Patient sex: M
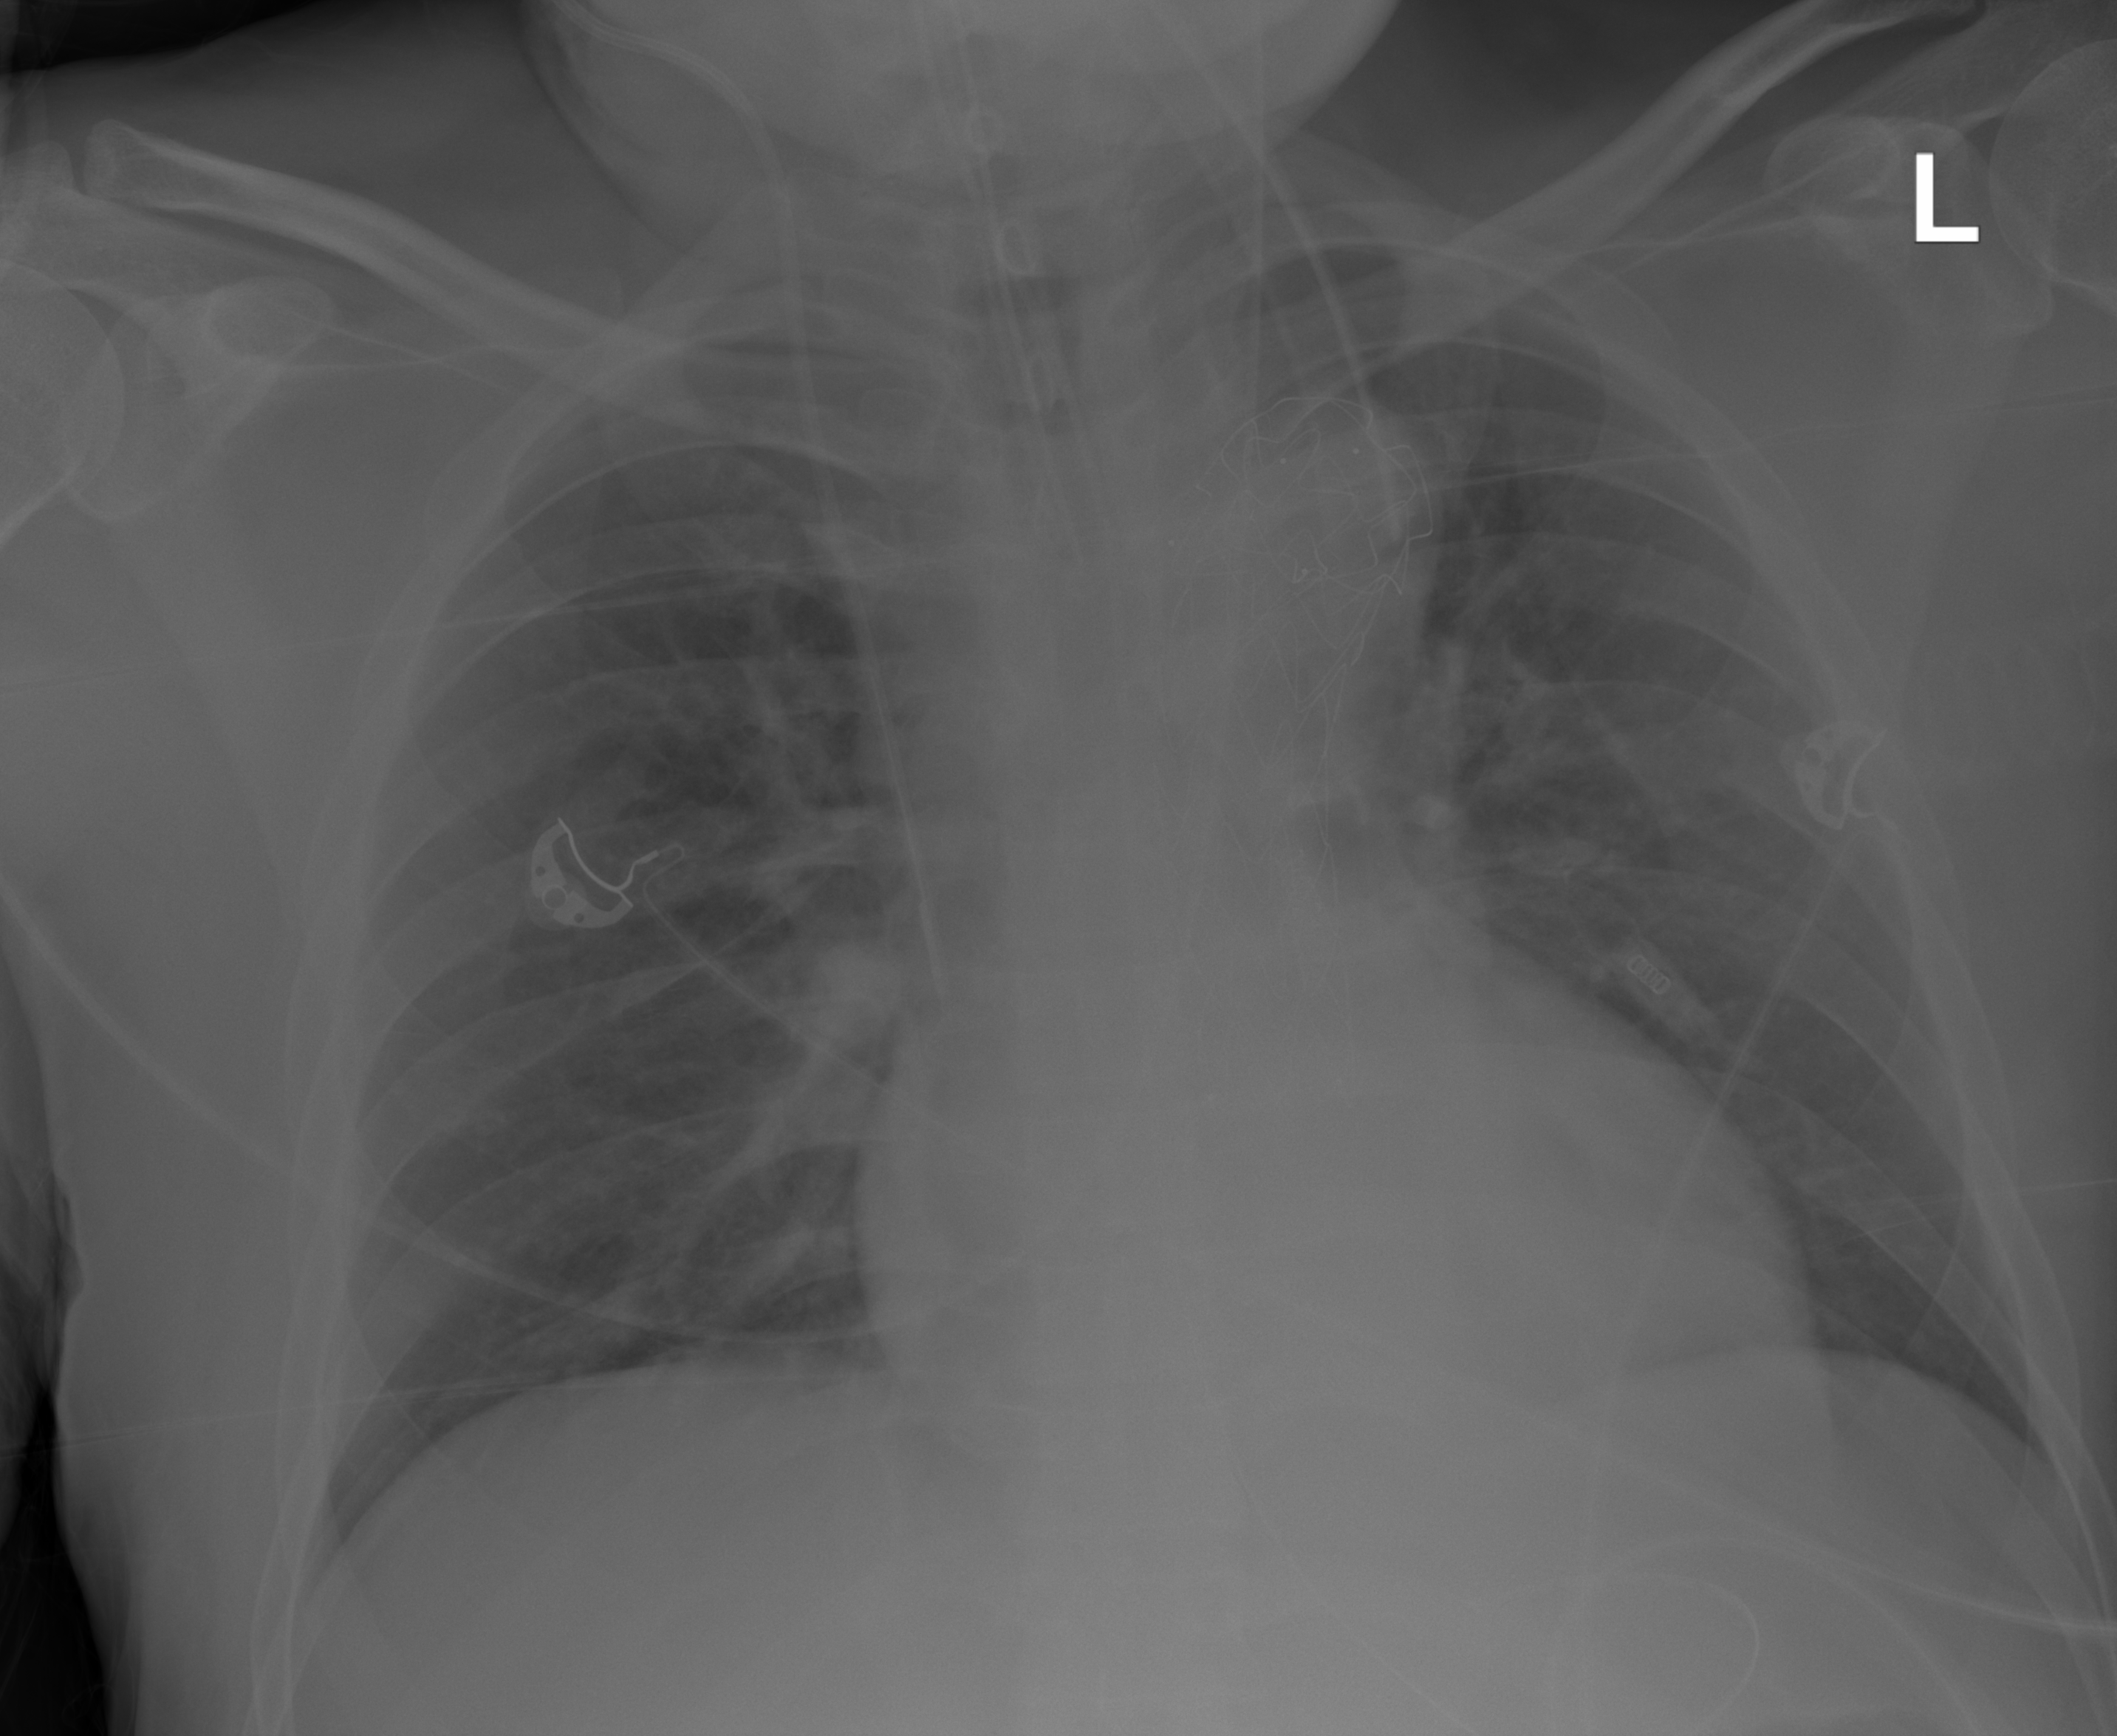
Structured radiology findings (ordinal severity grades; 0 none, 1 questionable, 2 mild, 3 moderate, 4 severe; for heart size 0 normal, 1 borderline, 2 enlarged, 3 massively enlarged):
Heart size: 0
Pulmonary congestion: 0
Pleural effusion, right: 0
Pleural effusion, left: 0
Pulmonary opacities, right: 2
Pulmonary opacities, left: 2
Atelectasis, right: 0
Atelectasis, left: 0